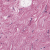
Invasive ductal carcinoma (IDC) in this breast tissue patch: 0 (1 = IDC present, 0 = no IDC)